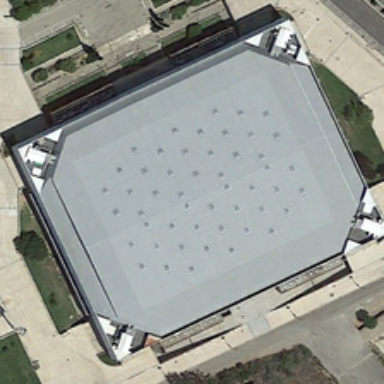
Some scattered green trees are around a rectangular gray center building .